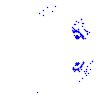
Particle: kaon